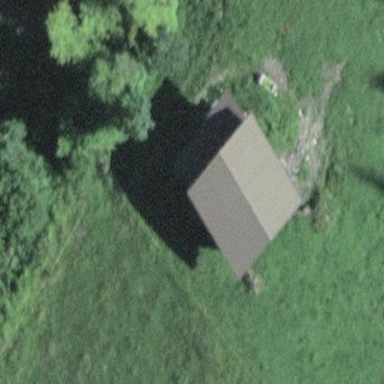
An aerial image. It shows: Rural barn.